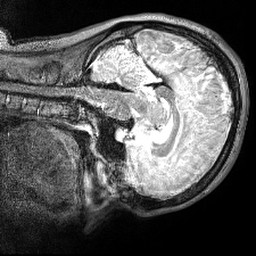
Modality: T2w
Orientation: sagittal
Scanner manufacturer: siemens
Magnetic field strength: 3 T
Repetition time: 3.2 s
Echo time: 0.566 s